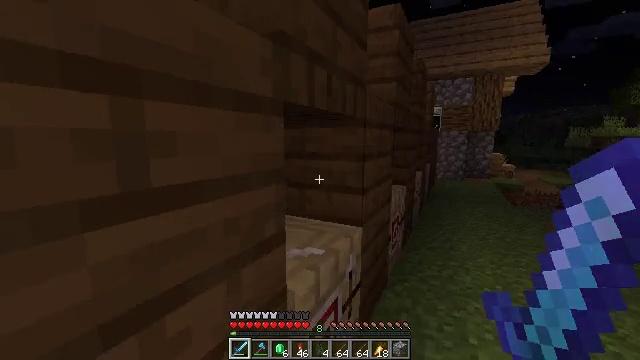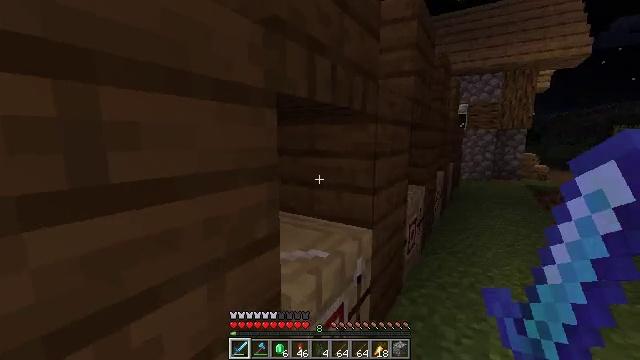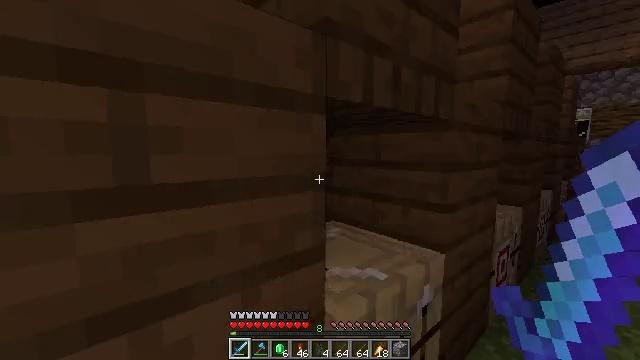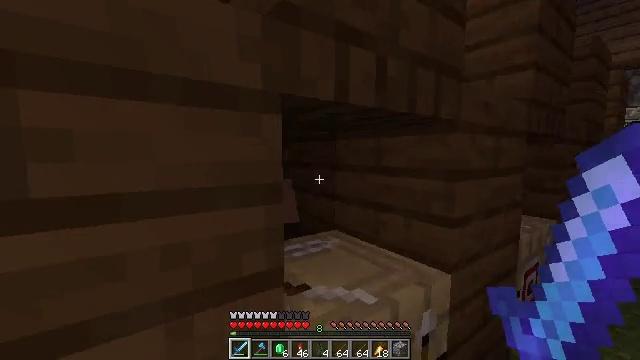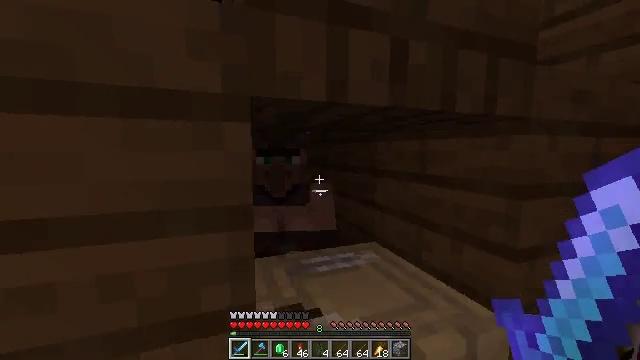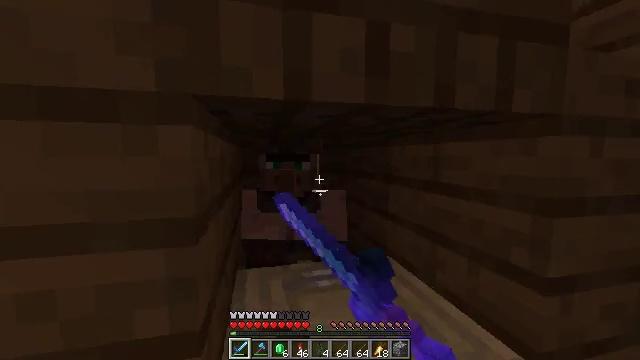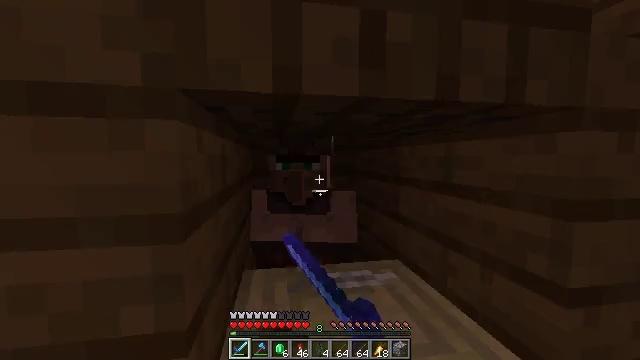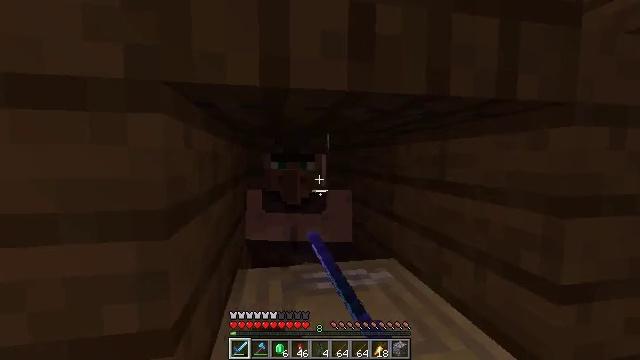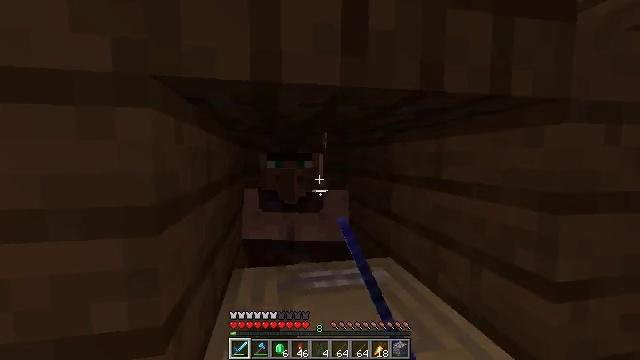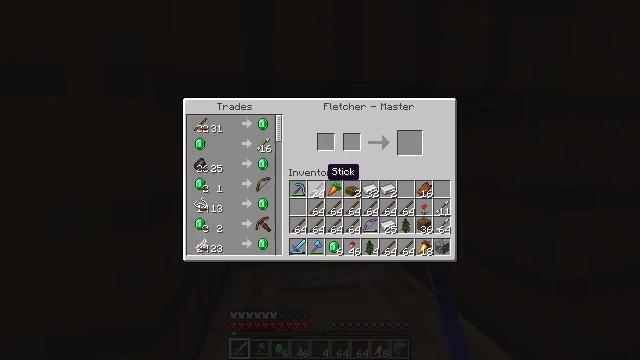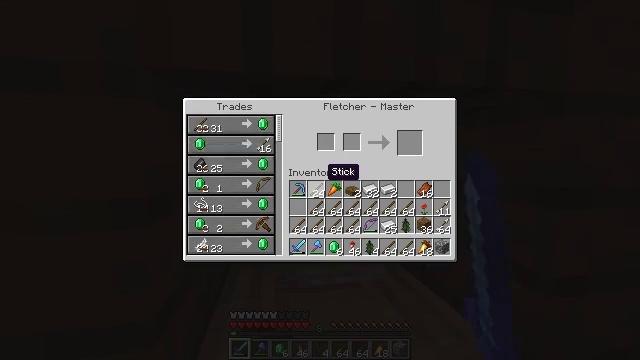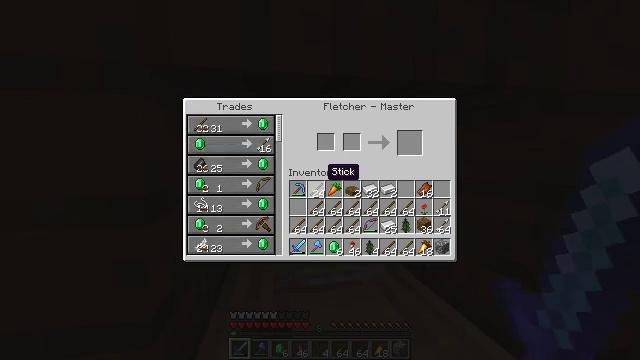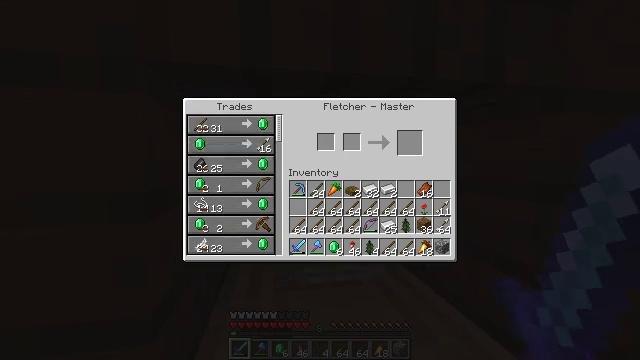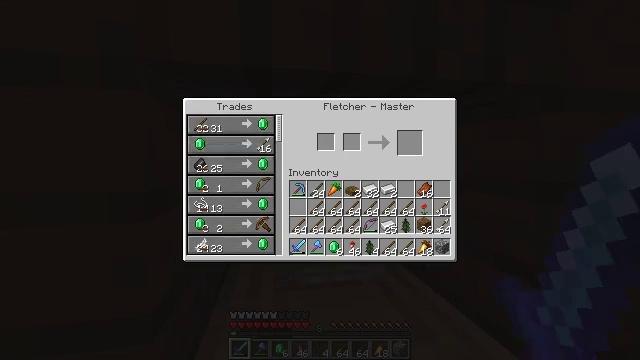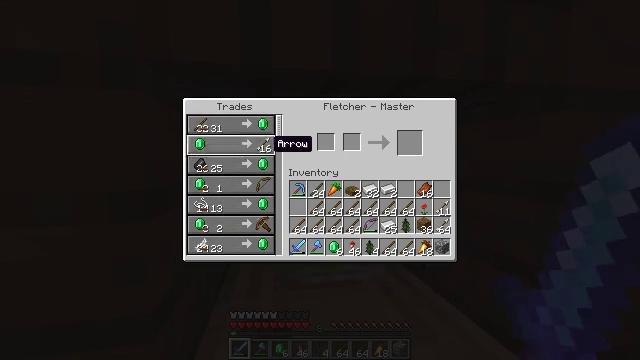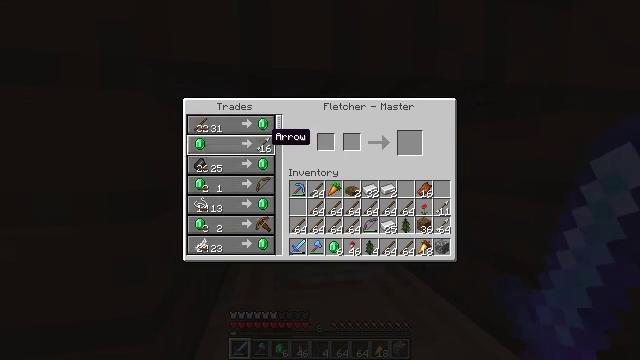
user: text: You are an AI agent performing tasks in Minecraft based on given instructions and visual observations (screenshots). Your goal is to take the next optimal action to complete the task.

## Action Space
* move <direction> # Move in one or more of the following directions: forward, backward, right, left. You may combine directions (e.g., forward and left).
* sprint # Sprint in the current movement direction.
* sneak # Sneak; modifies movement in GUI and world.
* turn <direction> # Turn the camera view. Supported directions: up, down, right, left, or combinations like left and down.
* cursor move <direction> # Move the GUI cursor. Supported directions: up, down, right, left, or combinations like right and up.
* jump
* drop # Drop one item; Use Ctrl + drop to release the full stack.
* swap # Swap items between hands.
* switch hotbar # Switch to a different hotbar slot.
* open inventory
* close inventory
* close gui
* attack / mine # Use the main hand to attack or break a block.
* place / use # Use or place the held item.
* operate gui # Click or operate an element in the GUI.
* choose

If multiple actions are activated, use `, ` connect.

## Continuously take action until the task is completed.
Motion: motion action
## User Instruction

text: Open the crafting table to craft an emerald.
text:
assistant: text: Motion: move forward and move right, turn left
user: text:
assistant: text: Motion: move forward and move right, turn left and up
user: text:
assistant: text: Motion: move forward and move right, turn left and up
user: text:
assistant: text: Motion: move forward and move right, turn left, use / place
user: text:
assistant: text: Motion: turn left and up, use / place
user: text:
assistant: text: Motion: turn left, use / place
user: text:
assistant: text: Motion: no_op
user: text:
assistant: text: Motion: no_op
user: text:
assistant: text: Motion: no_op
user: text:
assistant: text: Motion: no_op
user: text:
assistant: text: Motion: no_op
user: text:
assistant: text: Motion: cursor move left
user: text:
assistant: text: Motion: cursor move left and up
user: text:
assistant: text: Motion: cursor move left and up
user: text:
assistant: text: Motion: sneak, cursor move up
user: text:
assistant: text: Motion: sneak, cursor move left and up
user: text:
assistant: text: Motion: sneak
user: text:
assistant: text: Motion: sneak
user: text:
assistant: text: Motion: sneak
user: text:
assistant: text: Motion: sneak, operate gui
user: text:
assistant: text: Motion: sneak, operate gui
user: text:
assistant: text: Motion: sneak, cursor move right, operate gui
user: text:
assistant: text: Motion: sneak, cursor move right
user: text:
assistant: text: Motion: sneak, cursor move right
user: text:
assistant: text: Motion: sneak
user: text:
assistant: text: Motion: sneak, cursor move right and down
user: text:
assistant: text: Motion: sneak, cursor move right
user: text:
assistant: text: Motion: sneak
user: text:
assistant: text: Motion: sneak
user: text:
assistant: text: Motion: sneak